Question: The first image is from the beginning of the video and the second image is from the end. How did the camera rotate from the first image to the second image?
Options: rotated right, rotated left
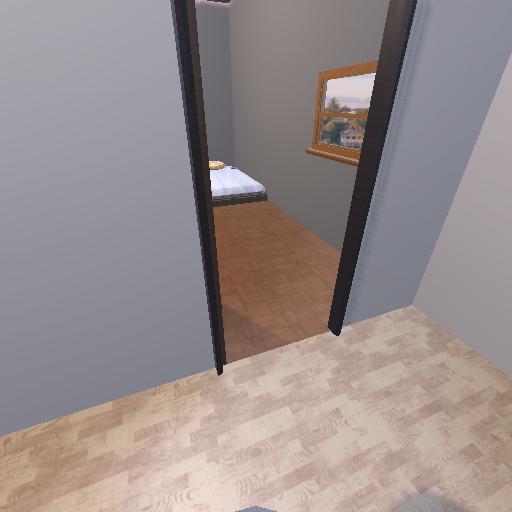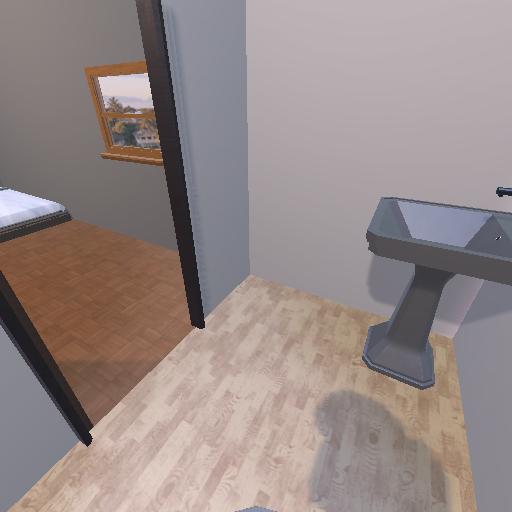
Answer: rotated right